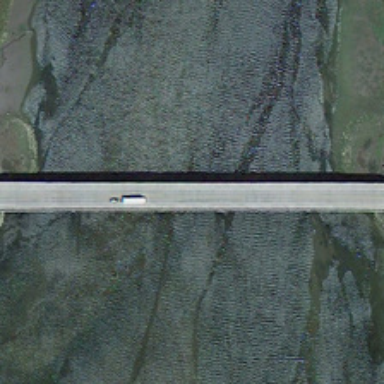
A long bridge is between the two mountains .